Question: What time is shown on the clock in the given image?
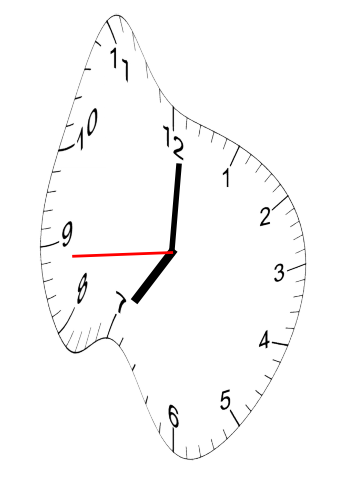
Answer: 07:00:44